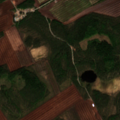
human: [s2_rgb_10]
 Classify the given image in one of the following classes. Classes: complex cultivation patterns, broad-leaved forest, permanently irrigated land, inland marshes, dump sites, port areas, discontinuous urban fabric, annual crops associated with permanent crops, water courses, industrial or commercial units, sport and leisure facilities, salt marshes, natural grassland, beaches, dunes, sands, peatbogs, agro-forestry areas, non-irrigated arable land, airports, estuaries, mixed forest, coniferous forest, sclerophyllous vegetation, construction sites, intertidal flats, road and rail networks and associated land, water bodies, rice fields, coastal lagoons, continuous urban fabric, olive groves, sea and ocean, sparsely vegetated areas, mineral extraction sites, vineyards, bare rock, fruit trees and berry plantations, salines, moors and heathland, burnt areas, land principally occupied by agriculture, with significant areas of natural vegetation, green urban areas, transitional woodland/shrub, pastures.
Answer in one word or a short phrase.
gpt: non-irrigated arable land, coniferous forest, transitional woodland/shrub